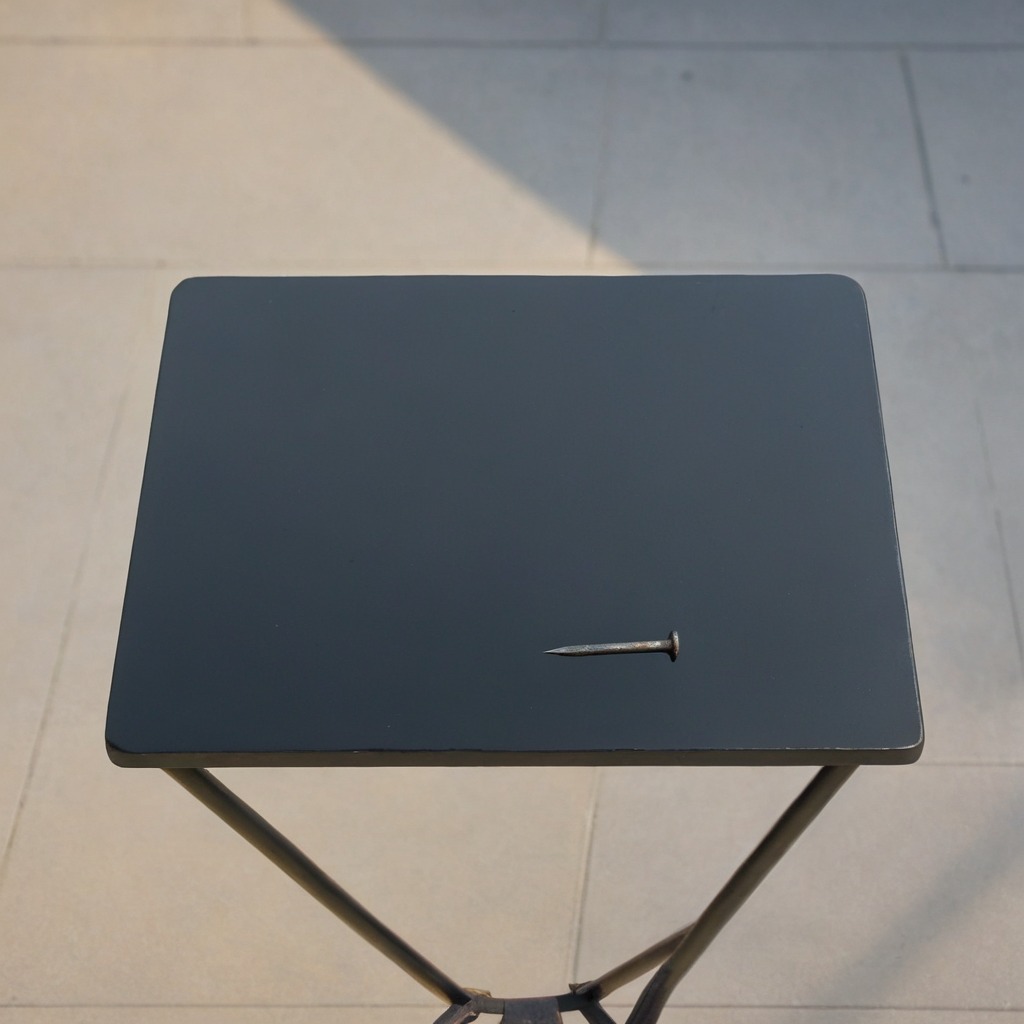
An iron nail is lying on the table.